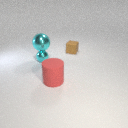
small cyan metal sphere to the left of small brown rubber cube